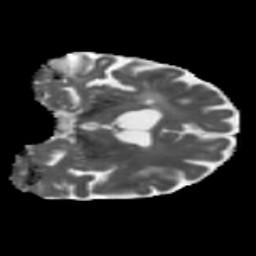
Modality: MD
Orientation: coronal
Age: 68
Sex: female
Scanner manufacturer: siemens
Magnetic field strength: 3 T
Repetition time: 5.47 s
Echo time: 0.0854 s